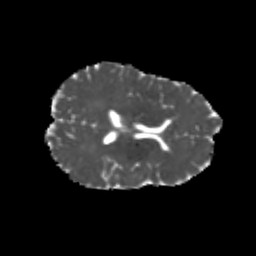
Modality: MD
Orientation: axial
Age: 20
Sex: female
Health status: healthy
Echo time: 0.074 s